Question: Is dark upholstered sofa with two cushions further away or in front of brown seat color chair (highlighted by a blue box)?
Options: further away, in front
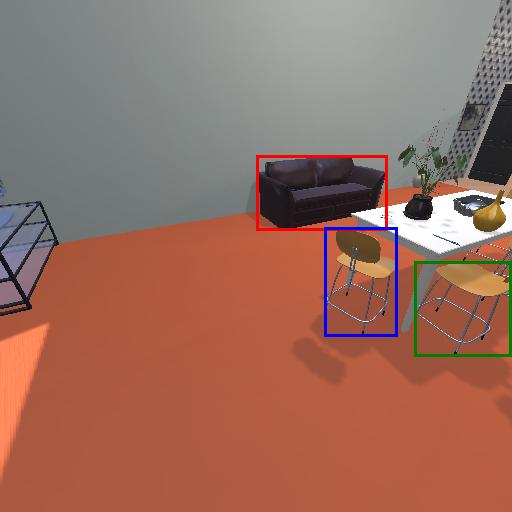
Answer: further away